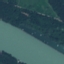
Land use / land cover class: River